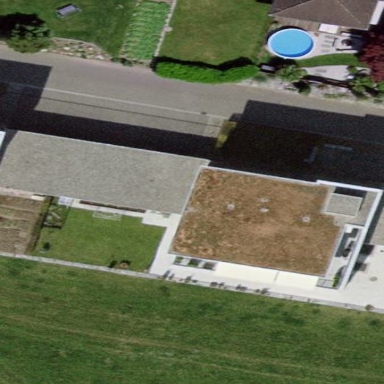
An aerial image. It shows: Flat-roofed building.